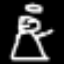
Label: angel